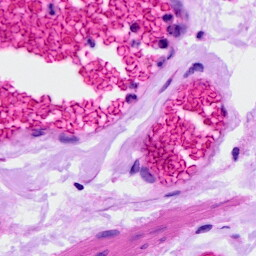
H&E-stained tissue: Ovarian